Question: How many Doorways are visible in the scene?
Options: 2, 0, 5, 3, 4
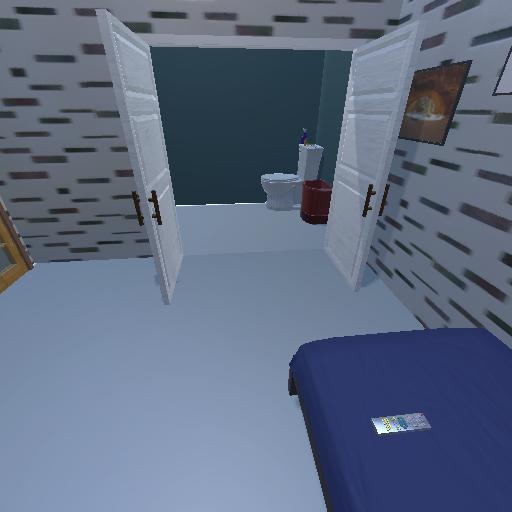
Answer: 2